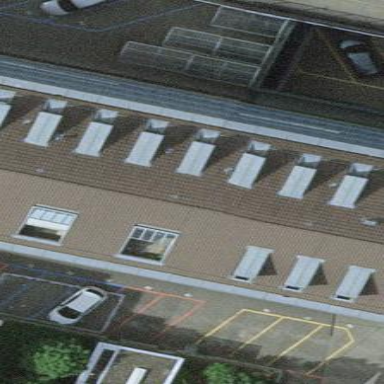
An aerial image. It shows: Office building.